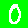
Digit: 0